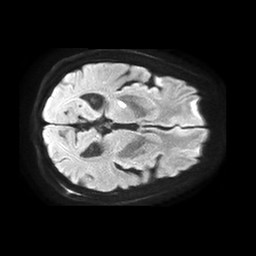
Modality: TRACE
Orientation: axial
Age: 54
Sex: female
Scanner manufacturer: philips
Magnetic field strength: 1.5 T
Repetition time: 4.6 s
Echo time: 0.08631 s